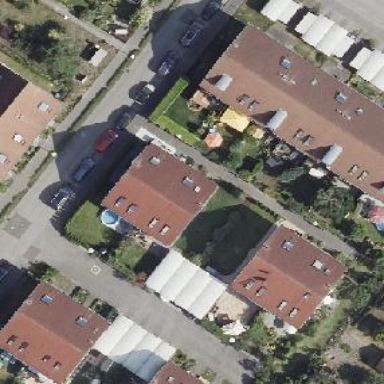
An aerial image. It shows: Semidetached house with gabled roof.